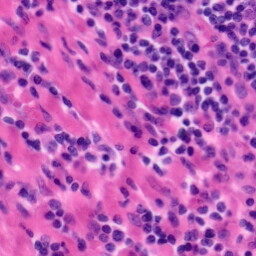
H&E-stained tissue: Tonsil